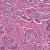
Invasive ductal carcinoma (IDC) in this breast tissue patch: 1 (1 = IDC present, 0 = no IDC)